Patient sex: F
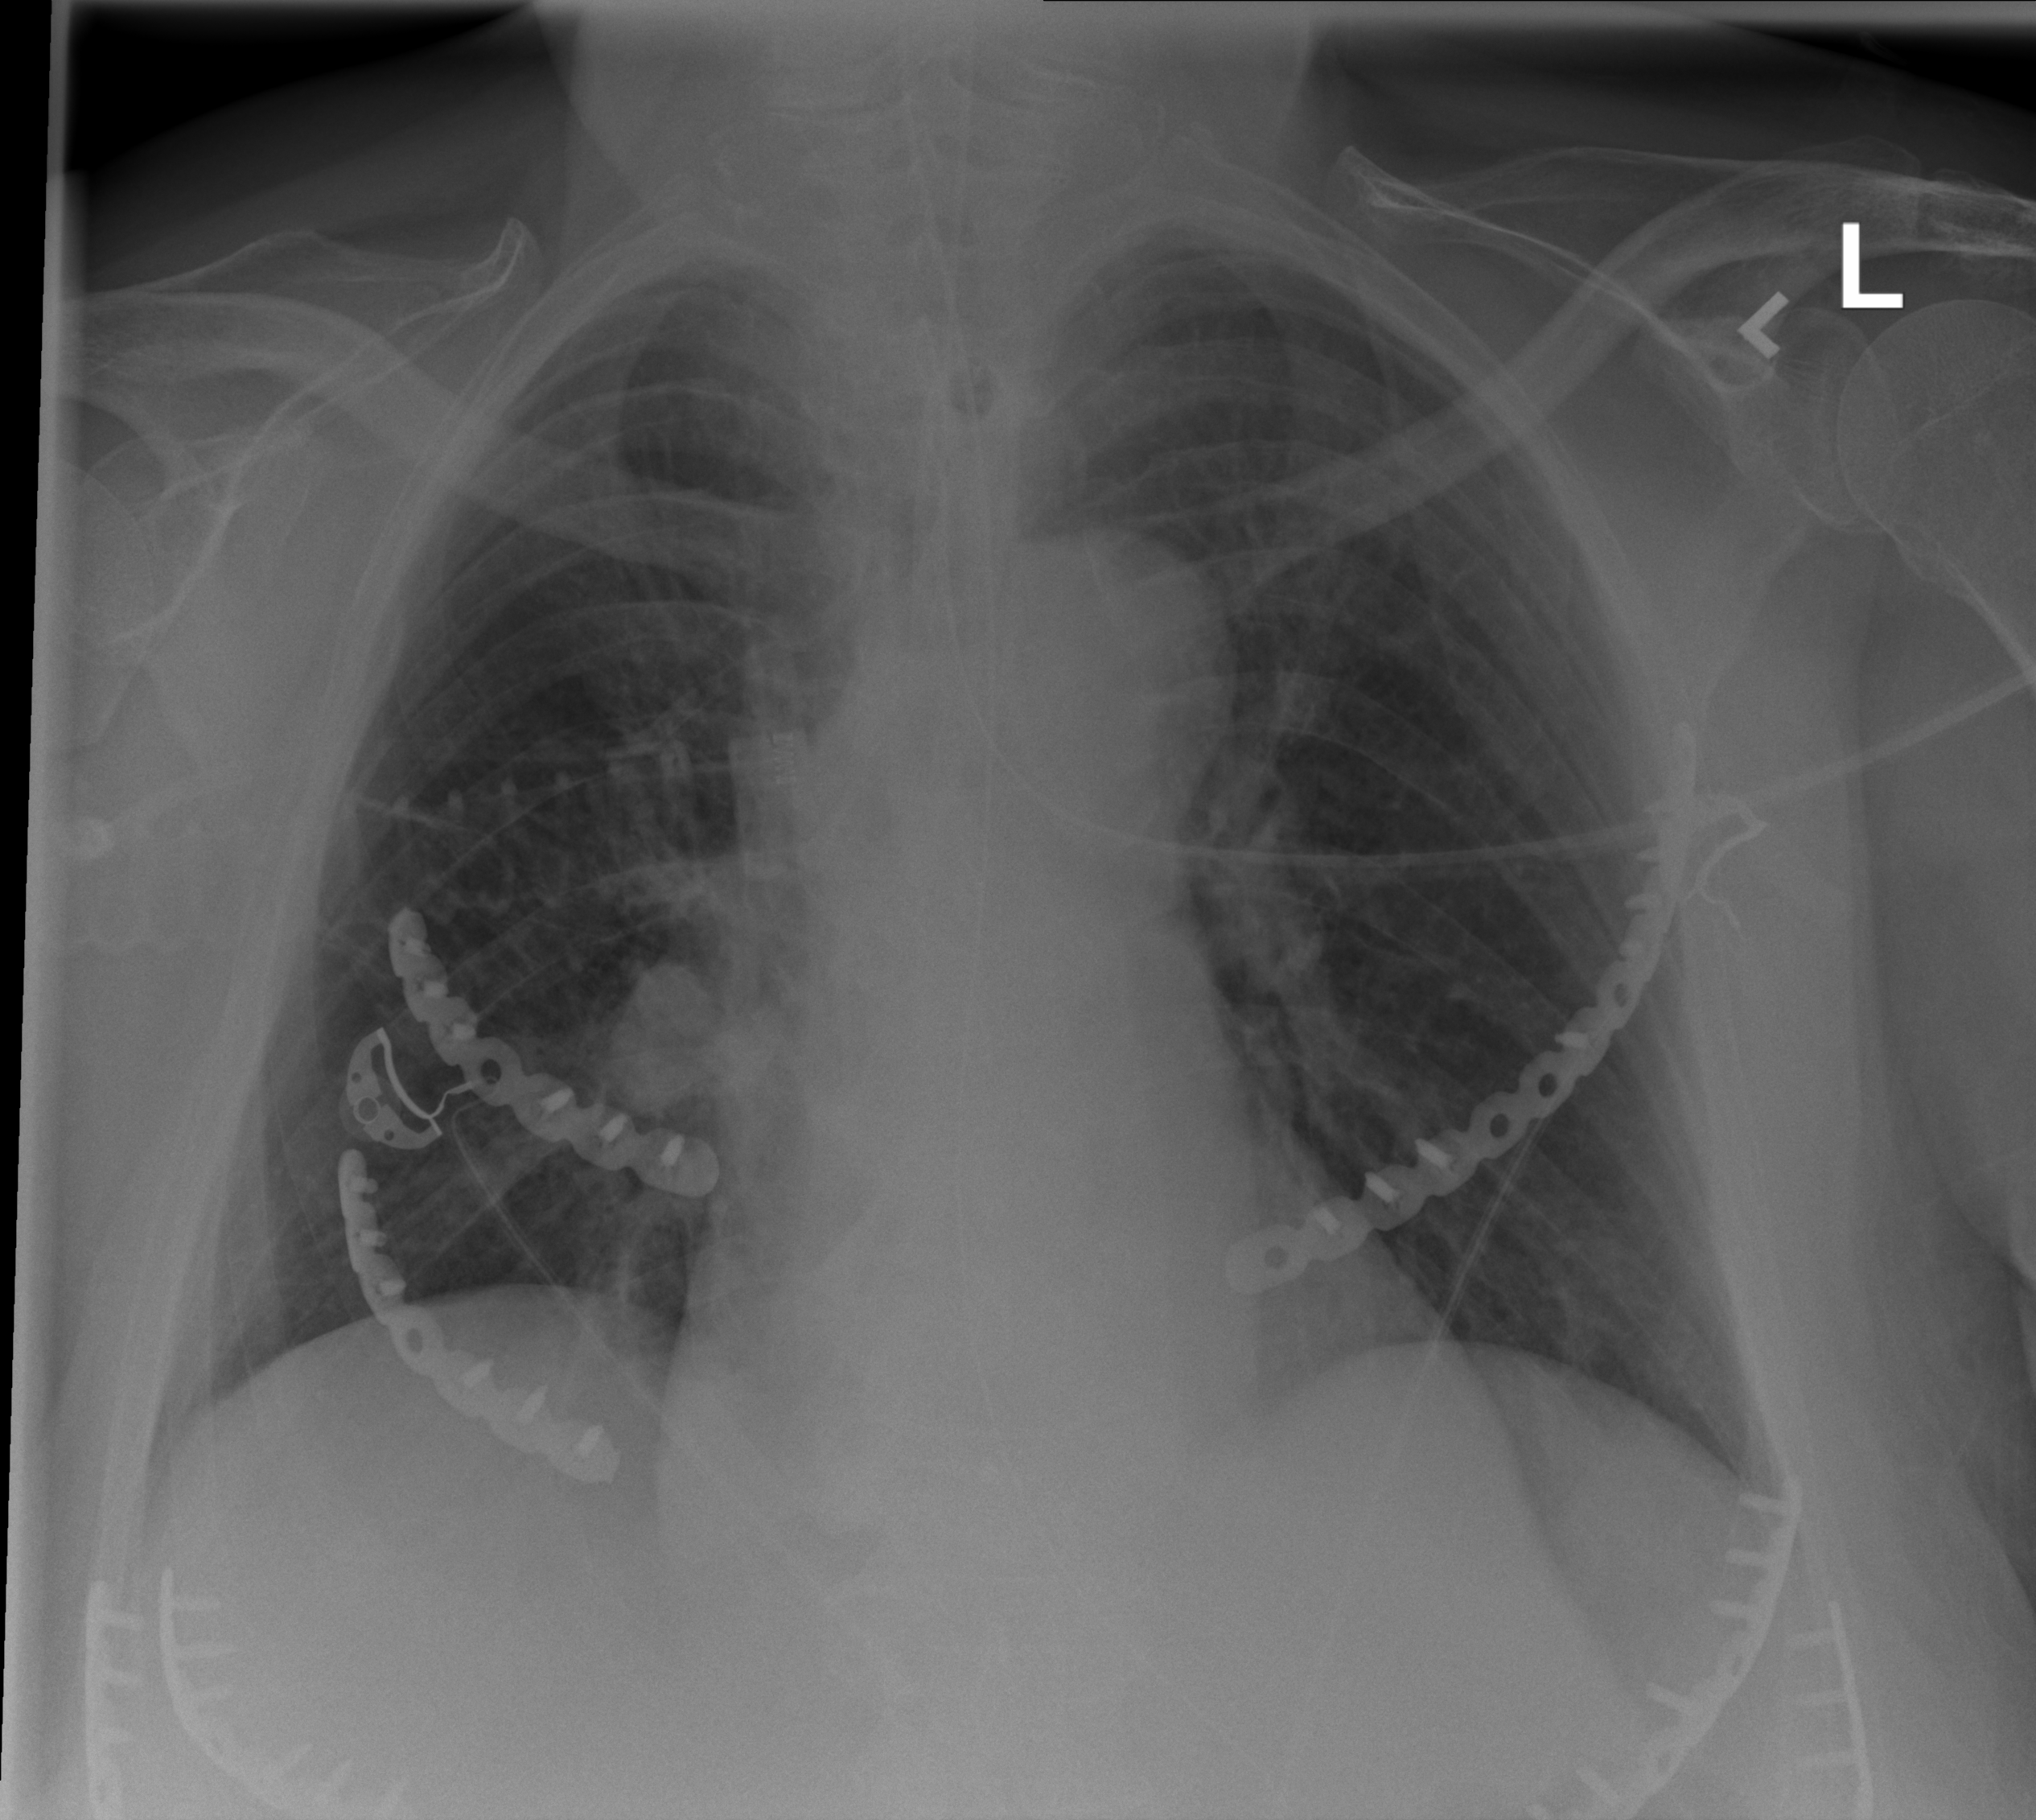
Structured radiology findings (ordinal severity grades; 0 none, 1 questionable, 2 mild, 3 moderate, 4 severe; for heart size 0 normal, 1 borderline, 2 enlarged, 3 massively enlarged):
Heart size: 1
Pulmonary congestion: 0
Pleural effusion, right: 0
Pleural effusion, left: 0
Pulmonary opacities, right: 0
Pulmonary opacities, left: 0
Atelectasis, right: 1
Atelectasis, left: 0